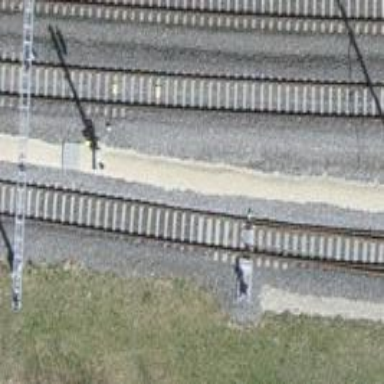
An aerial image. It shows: Railway switch.